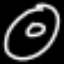
Label: donut